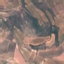
Land use / land cover class: PermanentCrop